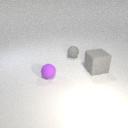
small gray rubber sphere to the left of large gray rubber cube